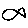
Label: fish